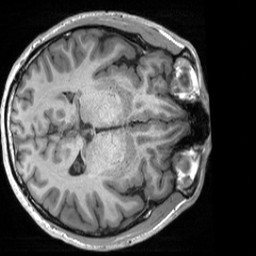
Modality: T1w
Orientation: axial
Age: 27
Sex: male
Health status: healthy
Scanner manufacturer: siemens
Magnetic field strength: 3 T
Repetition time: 2 s
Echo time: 0.00232 s